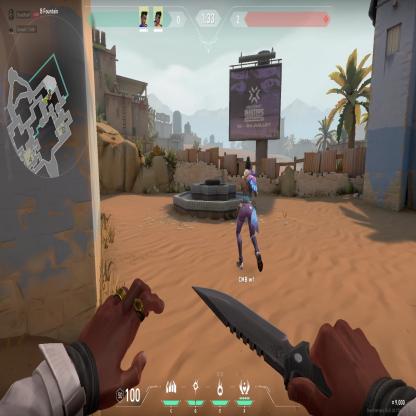
Label: teammate